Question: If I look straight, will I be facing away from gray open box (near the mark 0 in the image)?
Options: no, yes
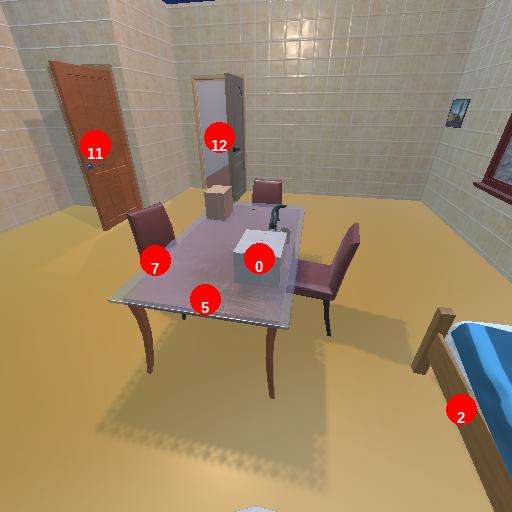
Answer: no